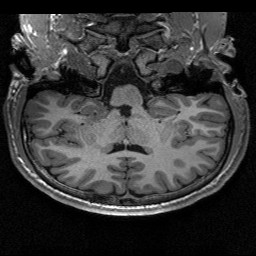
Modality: T1w
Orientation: sagittal
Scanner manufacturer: siemens
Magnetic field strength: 3 T
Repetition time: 2.53 s
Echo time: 0.00267 s